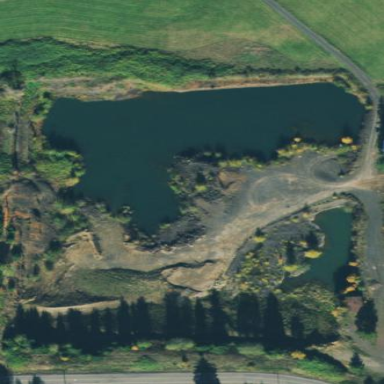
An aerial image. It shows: Quarry area.